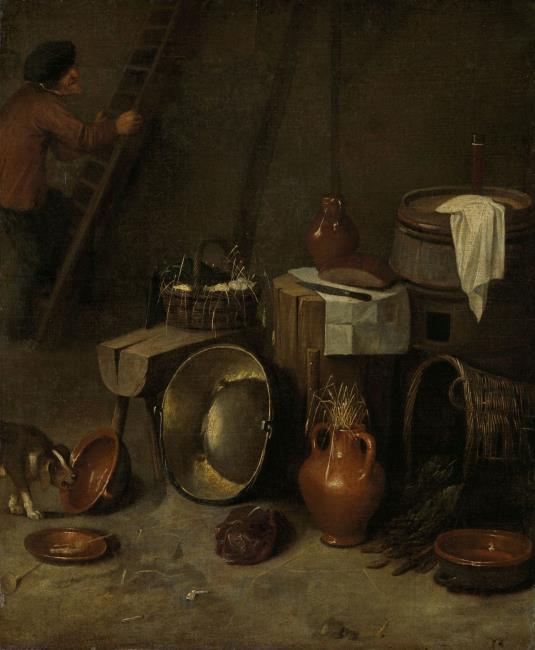
Title: Still life in a peasant interior
Artist: manner of/after David Rijckaert (III) Bron: Fred G. Meijer (2001)
Earliest date: 1640
Latest date: 1640
Genre: painting
Iconography: Still Life
Keywords: farm still life, interior view, farmhouse interior, ladder, peasant, dog, licking, basket, egg, bread, knife, terracotta, ewer (vessel), drinking glass, kettle, cauldron, straw, bench, barrel (container), stoneware